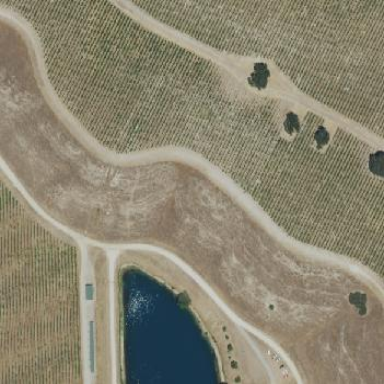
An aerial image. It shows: Vineyard growing grapes.